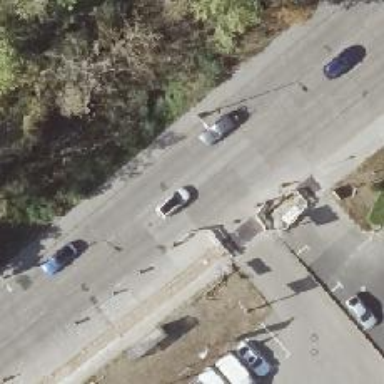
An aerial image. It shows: Secondary road with concrete surface. Both sides of the road have separate sidewalks.